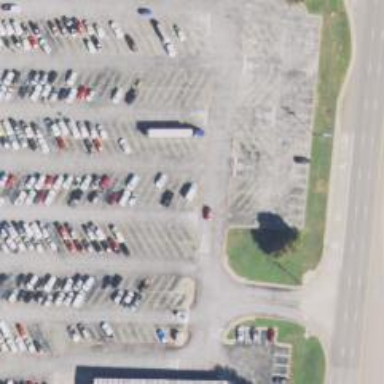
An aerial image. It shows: Parking area with asphalt surface.